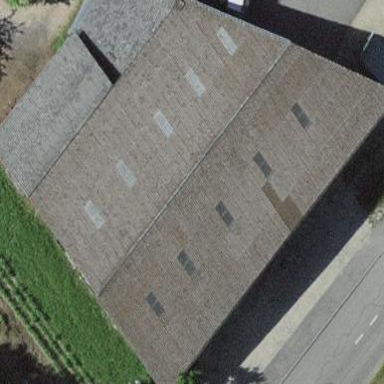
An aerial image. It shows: Group of garages.